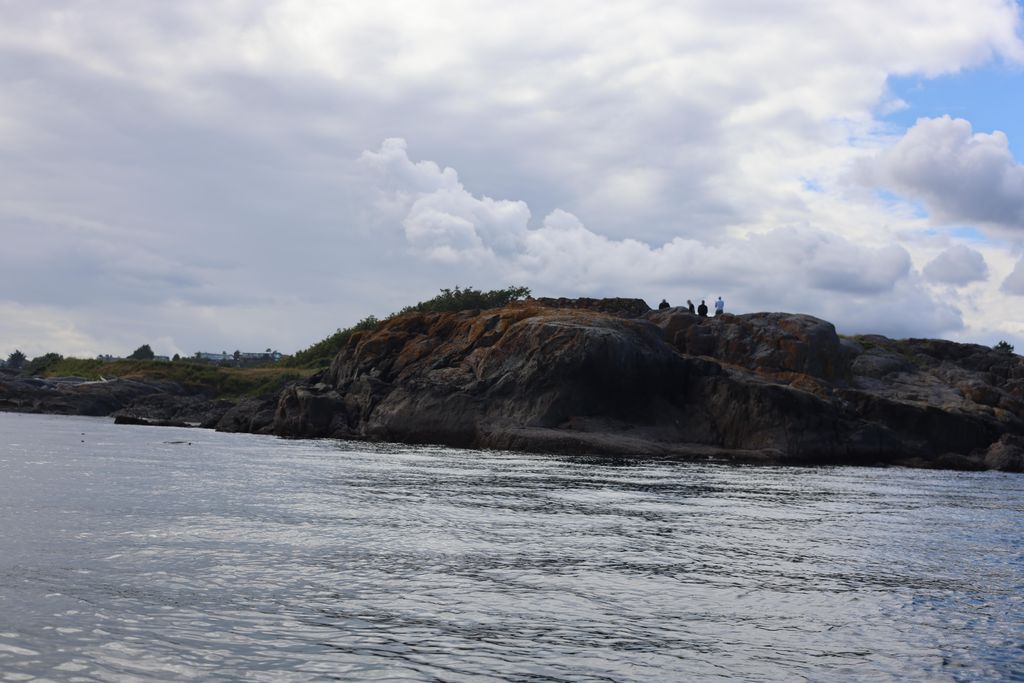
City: victoria